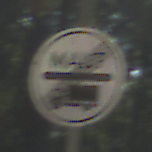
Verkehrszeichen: EndeMautpflicht
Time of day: Midday
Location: Outdoor (RoadRail)
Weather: Clear
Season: NotSpecified
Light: Natural